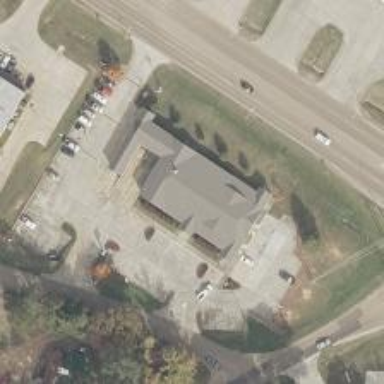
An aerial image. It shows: Post office.